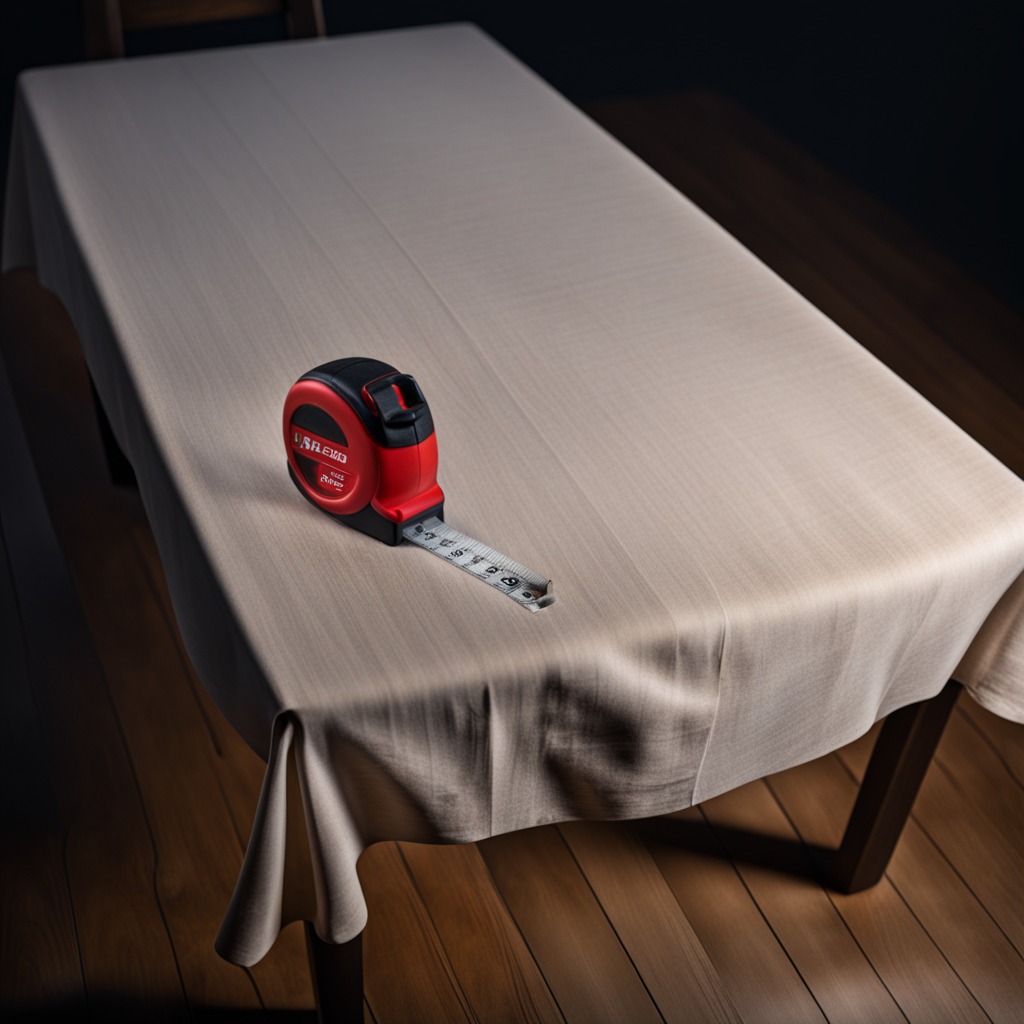
A measuring tape is lying on a clean wooden table inside a workshop at night.